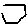
Label: hexagon